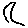
Label: moon